Question: EDIT: This can be easily done in CSS, I didn't know CSS much at the time of writing this

I have created a thumbnail creator using PHP. The thumbnails generated should be of the same size. But the problem is the use of uploads images having different aspect ratio like landscape or portrait the thumbnail becomes ugly. So I created the picture above for clarification. Whatever be the uploaded image, it will be put into a rectangle image. So the aspect ratio doesn't change and thumbnails will be of the same size. Can anyone pls help me or tell some ideas?
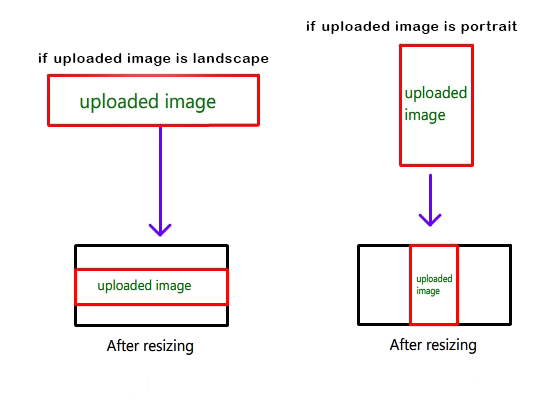
Answer: '''
define('THUMBNAIL_IMAGE_MAX_WIDTH', 150);
define('THUMBNAIL_IMAGE_MAX_HEIGHT', 150);
function generate_image_thumbnail($source_image_path, $thumbnail_image_path)
{
list($source_image_width, $source_image_height, $source_image_type) = getimagesize($source_image_path);
switch ($source_image_type) {
case IMAGETYPE_GIF:
$source_gd_image = imagecreatefromgif($source_image_path);
break;
case IMAGETYPE_JPEG:
$source_gd_image = imagecreatefromjpeg($source_image_path);
break;
case IMAGETYPE_PNG:
$source_gd_image = imagecreatefrompng($source_image_path);
break;
}
if ($source_gd_image === false) {
return false;
}
$source_aspect_ratio = $source_image_width / $source_image_height;
$thumbnail_aspect_ratio = THUMBNAIL_IMAGE_MAX_WIDTH / THUMBNAIL_IMAGE_MAX_HEIGHT;
if ($source_image_width <= THUMBNAIL_IMAGE_MAX_WIDTH && $source_image_height <= THUMBNAIL_IMAGE_MAX_HEIGHT) {
$thumbnail_image_width = $source_image_width;
$thumbnail_image_height = $source_image_height;
} elseif ($thumbnail_aspect_ratio > $source_aspect_ratio) {
$thumbnail_image_width = (int) (THUMBNAIL_IMAGE_MAX_HEIGHT * $source_aspect_ratio);
$thumbnail_image_height = THUMBNAIL_IMAGE_MAX_HEIGHT;
} else {
$thumbnail_image_width = THUMBNAIL_IMAGE_MAX_WIDTH;
$thumbnail_image_height = (int) (THUMBNAIL_IMAGE_MAX_WIDTH / $source_aspect_ratio);
}
$thumbnail_gd_image = imagecreatetruecolor($thumbnail_image_width, $thumbnail_image_height);
imagecopyresampled($thumbnail_gd_image, $source_gd_image, 0, 0, 0, 0, $thumbnail_image_width, $thumbnail_image_height, $source_image_width, $source_image_height);
$img_disp = imagecreatetruecolor(THUMBNAIL_IMAGE_MAX_WIDTH,THUMBNAIL_IMAGE_MAX_WIDTH);
$backcolor = imagecolorallocate($img_disp,0,0,0);
imagefill($img_disp,0,0,$backcolor);
imagecopy($img_disp, $thumbnail_gd_image, (imagesx($img_disp)/2)-(imagesx($thumbnail_gd_image)/2), (imagesy($img_disp)/2)-(imagesy($thumbnail_gd_image)/2), 0, 0, imagesx($thumbnail_gd_image), imagesy($thumbnail_gd_image));
imagejpeg($img_disp, $thumbnail_image_path, 90);
imagedestroy($source_gd_image);
imagedestroy($thumbnail_gd_image);
imagedestroy($img_disp);
return true;
}
generate_image_thumbnail('original_image.jpg', 'thumb_image.jpg'); //call the function
'''
with that code, you will get something similar to